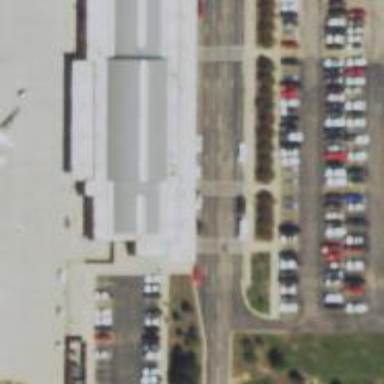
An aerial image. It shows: Car rental facility.